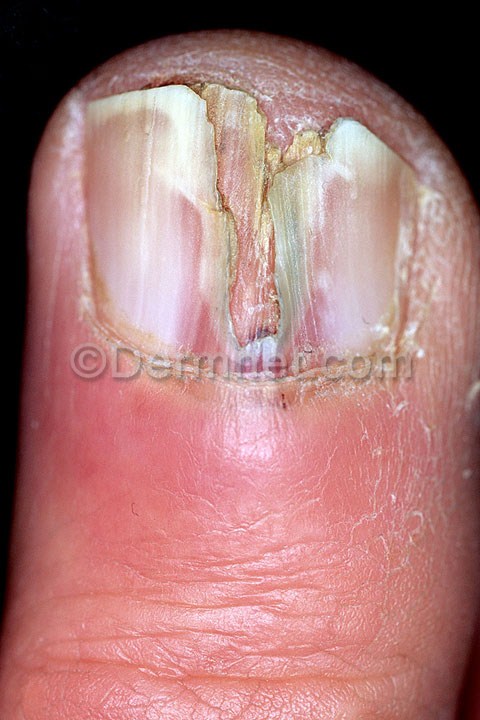
Disease: Nail Fungus and other Nail Disease